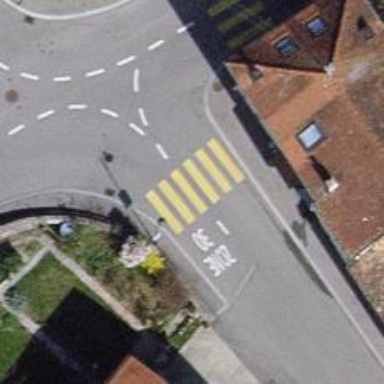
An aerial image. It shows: Crossing road.